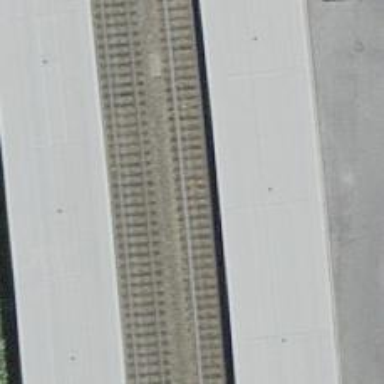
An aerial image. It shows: Single railway track with electrification through contact line.